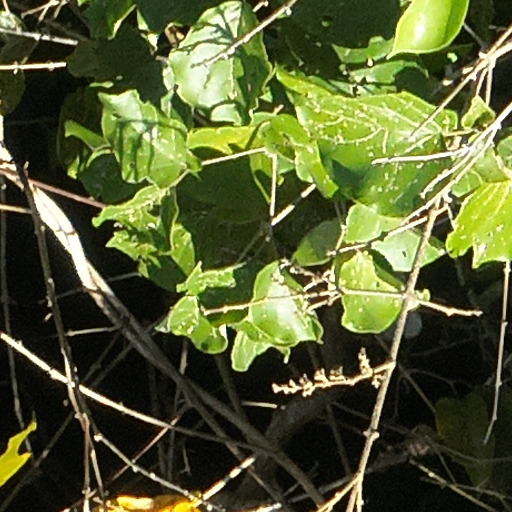
Species: Hieronyma alchorneoides
GBIF accepted scientific name: Hieronyma alchorneoides
Crown area (m\u00b2): 488.898